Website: home-depot
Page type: cart
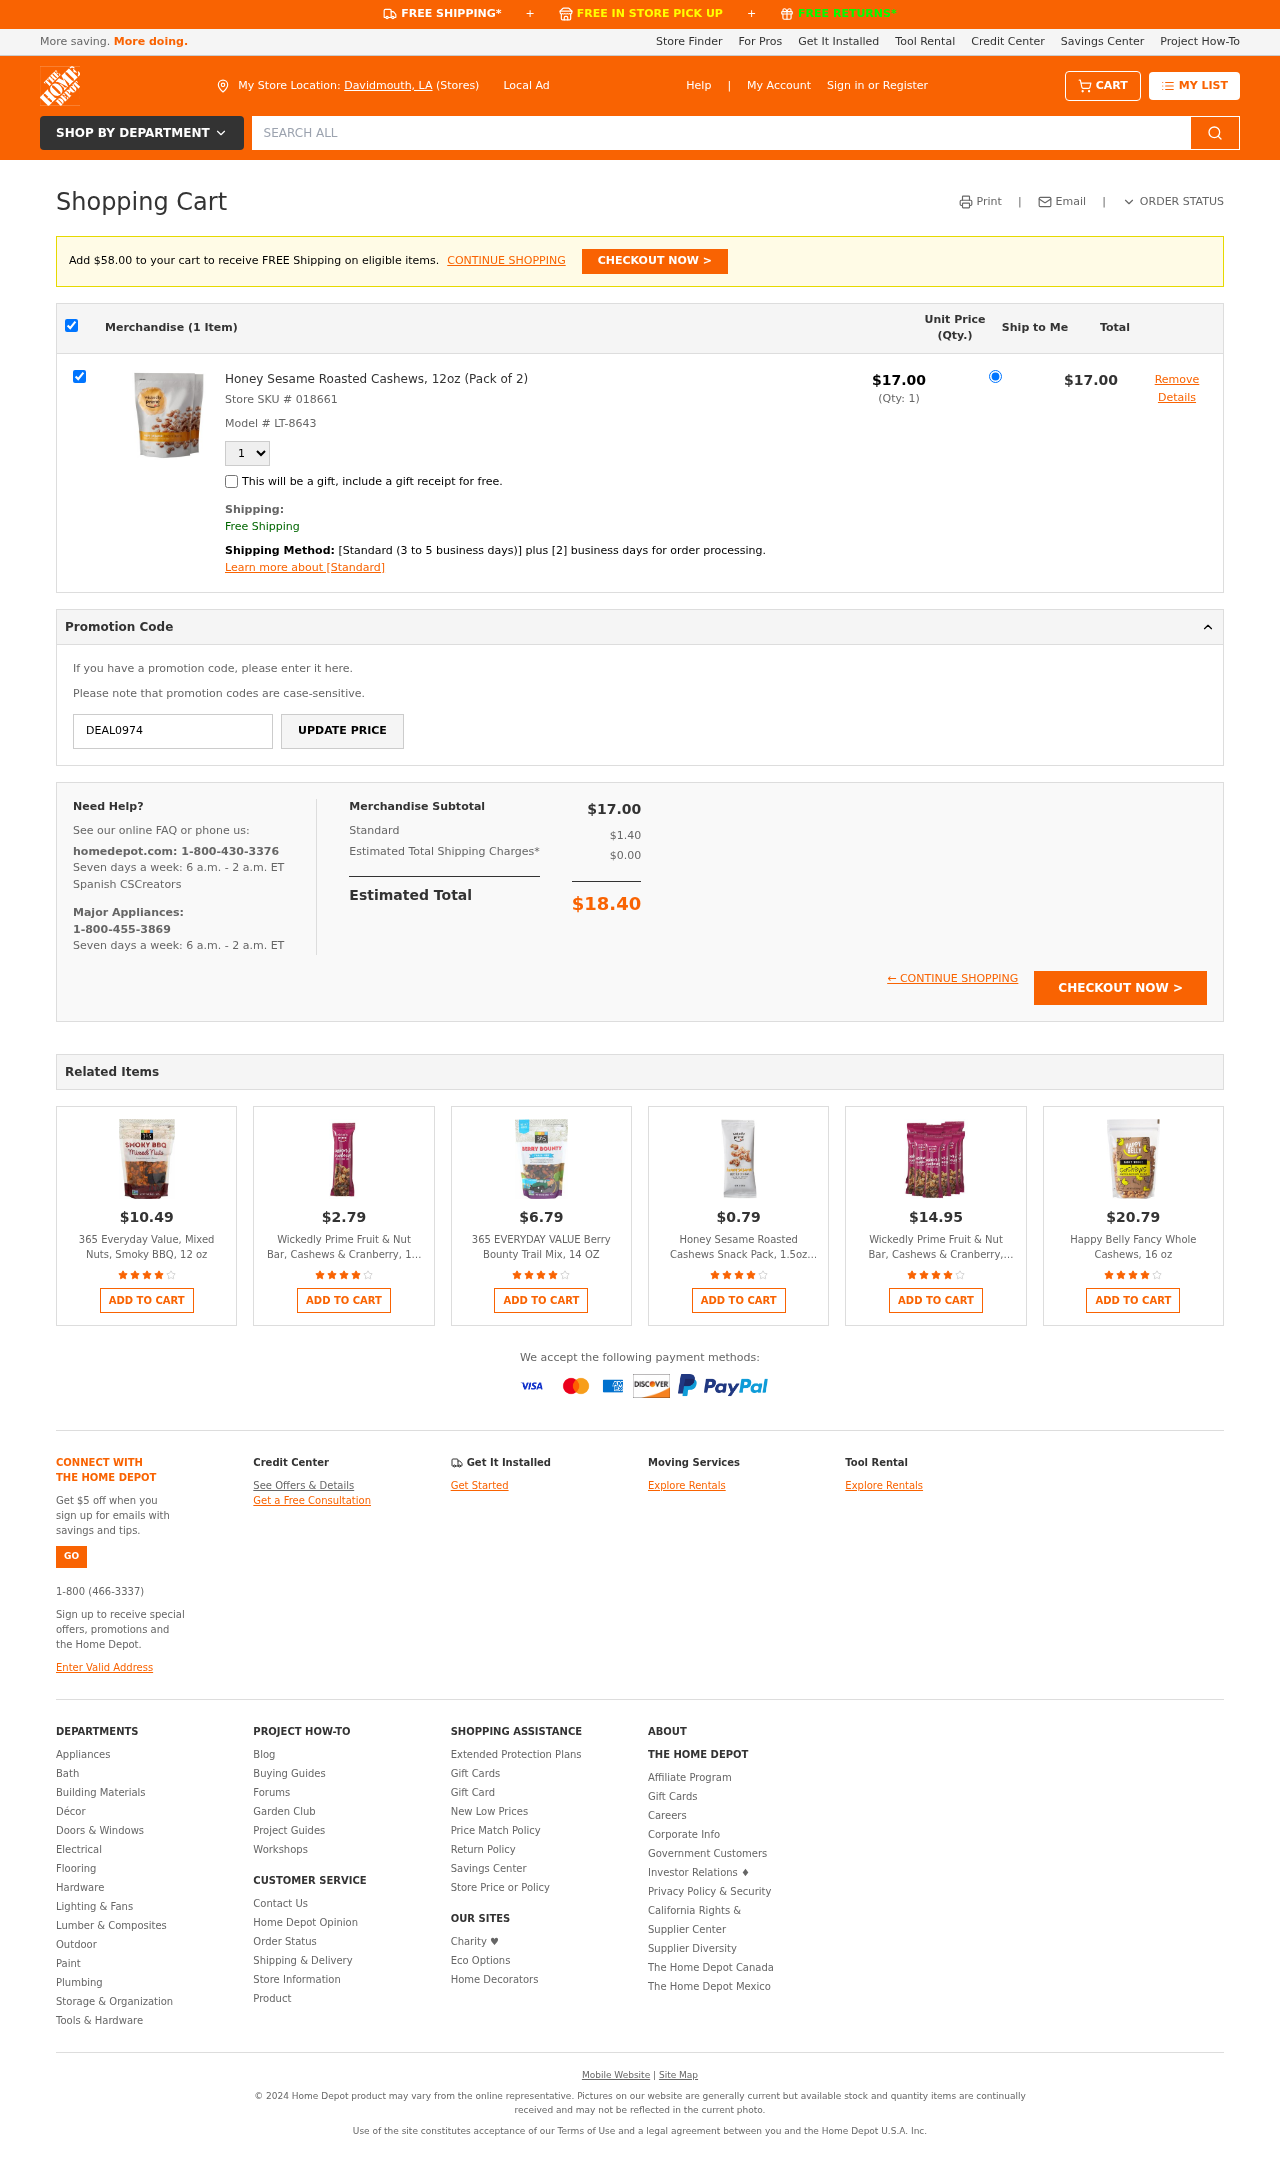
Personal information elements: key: PII_CITY_STATE
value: Davidmouth, LA
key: PII_PROMO_CODE
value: DEAL0974
Product elements: key: PRODUCT1_NAME
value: Honey Sesame Roasted Cashews, 12oz (Pack of 2)
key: PRODUCT1_PRICE
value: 17
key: PRODUCT1_QUANTITY
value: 1
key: PRODUCT2_NAME
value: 365 Everyday Value, Mixed Nuts, Smoky BBQ, 12 oz
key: PRODUCT2_PRICE
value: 10.49
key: PRODUCT2_RATING
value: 3.5
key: PRODUCT3_NAME
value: Wickedly Prime Fruit & Nut Bar, Cashews & Cranberry, 1.4 Ounce
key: PRODUCT3_PRICE
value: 2.79
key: PRODUCT3_RATING
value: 4.3
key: PRODUCT4_NAME
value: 365 EVERYDAY VALUE Berry Bounty Trail Mix, 14 OZ
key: PRODUCT4_PRICE
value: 6.79
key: PRODUCT4_RATING
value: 4
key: PRODUCT5_NAME
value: Honey Sesame Roasted Cashews Snack Pack, 1.5oz single serve (Pack of 300)
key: PRODUCT5_PRICE
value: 0.79
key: PRODUCT5_RATING
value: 4.2
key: PRODUCT6_NAME
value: Wickedly Prime Fruit & Nut Bar, Cashews & Cranberry, Gluten Free, Kosher, 1.4 Ounce (Pack of 12)
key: PRODUCT6_PRICE
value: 14.95
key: PRODUCT6_RATING
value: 4.3
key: PRODUCT7_NAME
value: Happy Belly Fancy Whole Cashews, 16 oz
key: PRODUCT7_PRICE
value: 20.79
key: PRODUCT7_RATING
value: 4
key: PRODUCT1_SKU
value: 018661
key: PRODUCT1_MODEL
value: LT-8643
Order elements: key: AMOUNT_TO_FREE_SHIPPING
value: $58.00
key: ORDER_NUM_ITEMS
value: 1
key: ORDER_SUBTOTAL
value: $17.00
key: ORDER_TAX
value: $1.40
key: ORDER_SHIPPING_COST
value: $0.00
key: ORDER_TOTAL
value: $18.40
Search elements: key: HEADER_SEARCH
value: SEARCH ALL